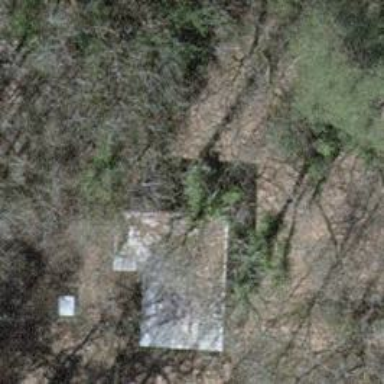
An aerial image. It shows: Cabin.